Question: I want to view a byte array in the Eclipse (Helios Release, build id: 20100617-1415) Java debugger as a char array? Is that possible? How?
For example, I want to display this:

...as: '', '0', 'G', '', etc.
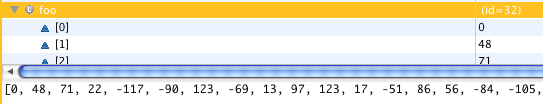
Answer: 1. Set a breakpoint after the byte array.
2. Select the byte array and click watch. It will appear in the Expressions view.
3. Click on the expression, mine is called aBytes, and click edit Watch Expressions.
4. Enter the following expression:
'''
new String(aBytes).toCharArray();
'''
Caveat - it will use the system dependent encoding - which may well screw up your output if it's not in the encoding you think it is. If you know the encoding you can use:
'''
new String(aBytes, java.nio.charset.Charset.forName("UTF-8")).toCharArray();
'''